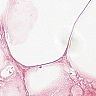
Metastatic tissue present: no